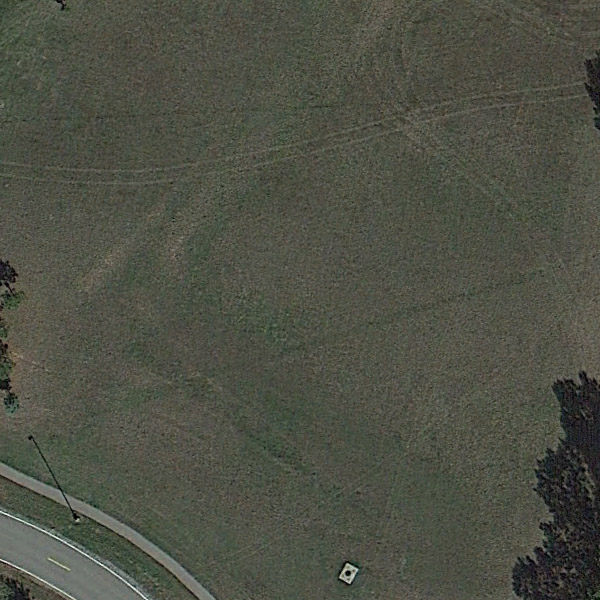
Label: Meadow